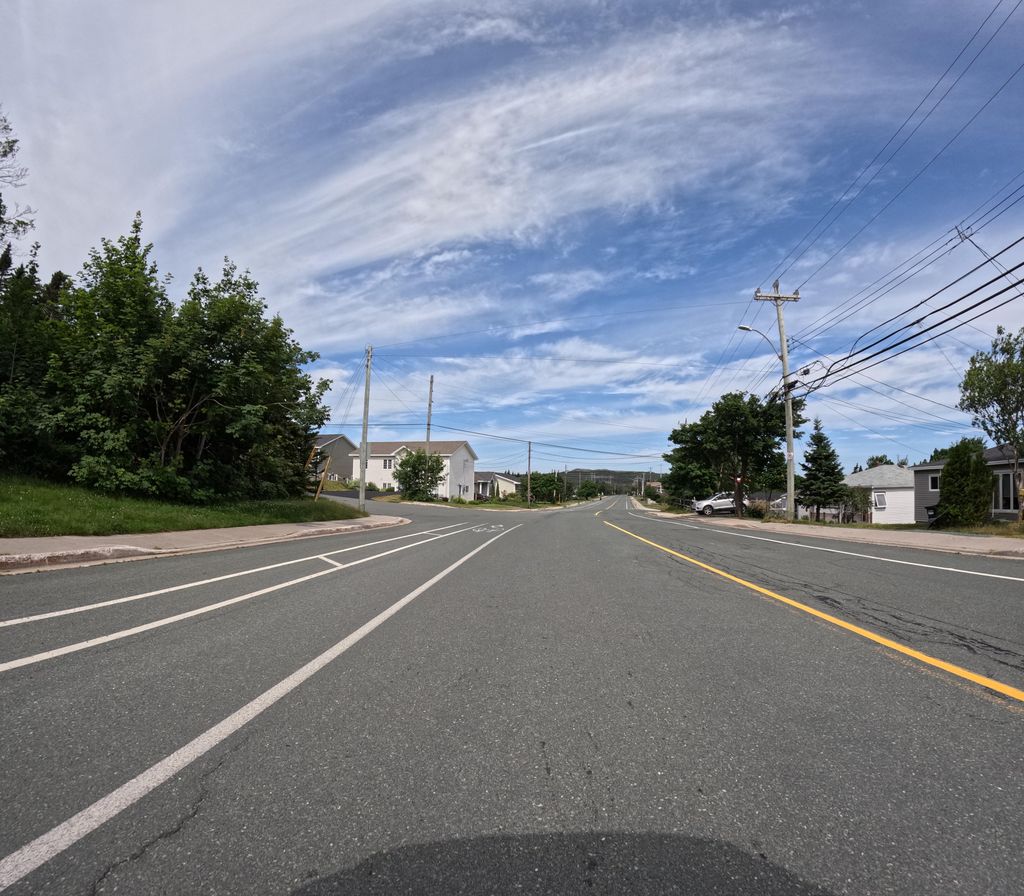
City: st_johns